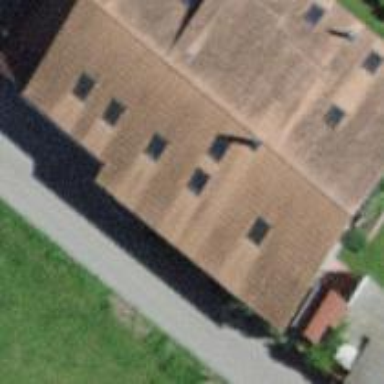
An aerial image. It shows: Farm building.